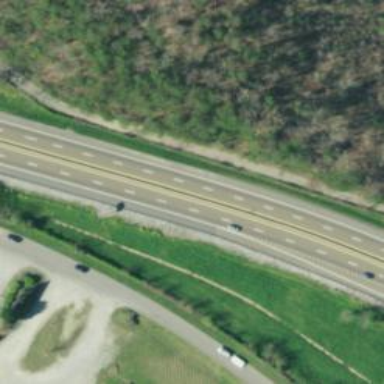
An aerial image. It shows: Asphalt motorway.